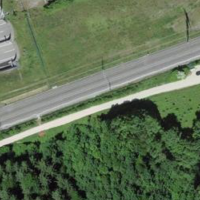
EUNIS habitat code: 57
Species observed at this site:
Chorthippus brunneus
Chorthippus biguttulus